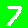
Digit: 7